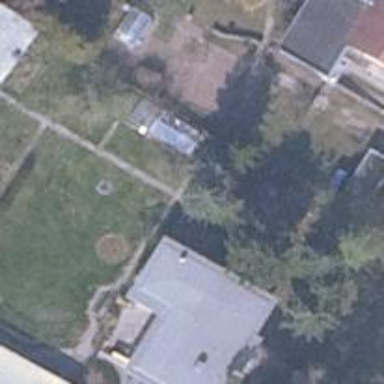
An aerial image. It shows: Simple house.